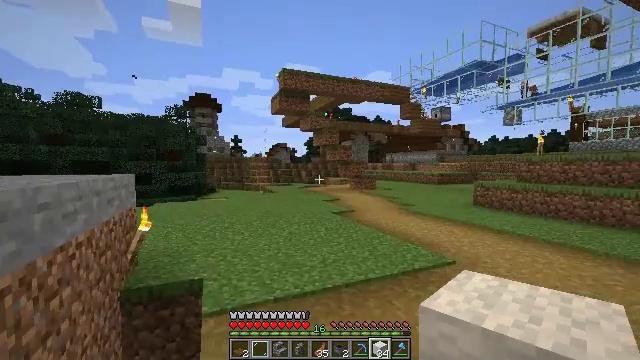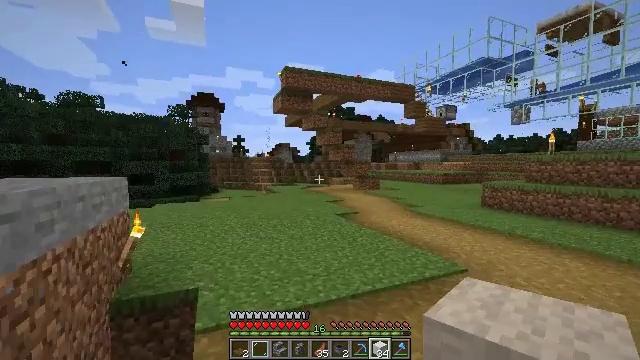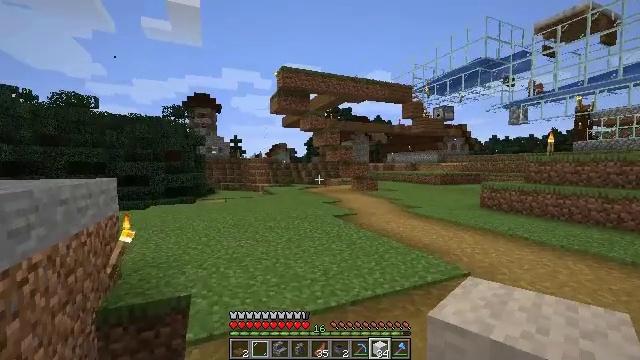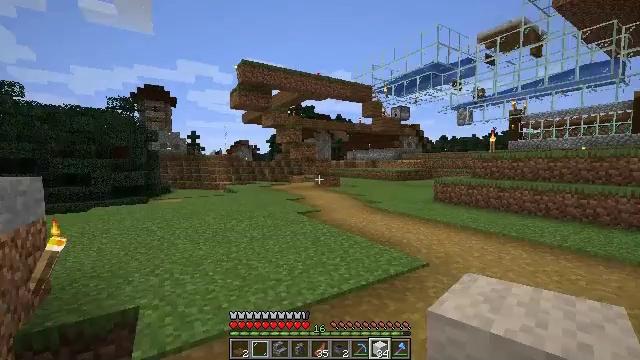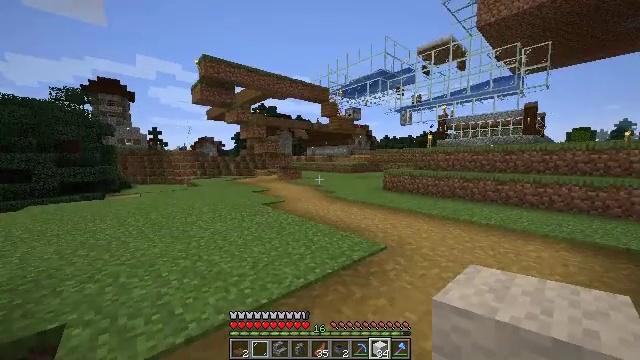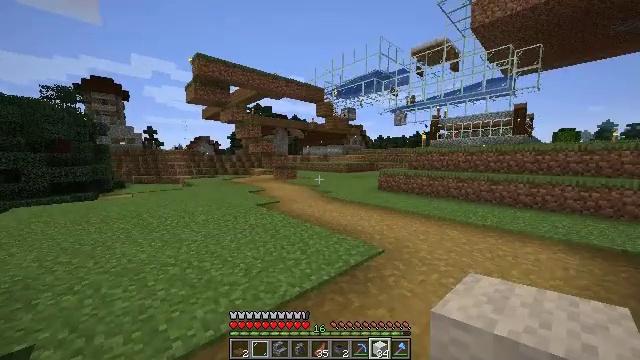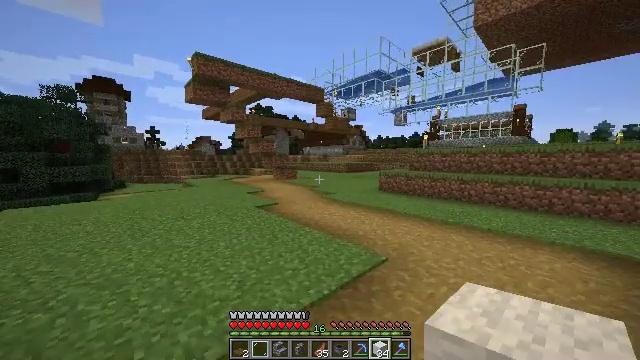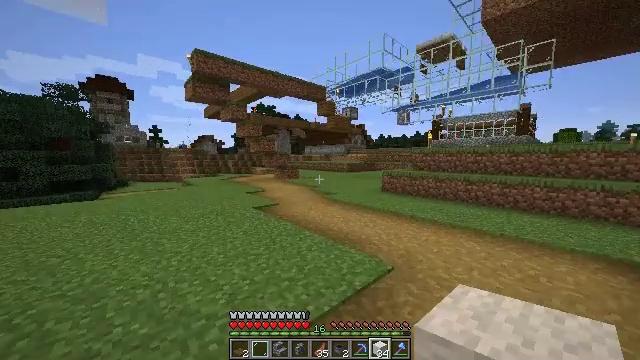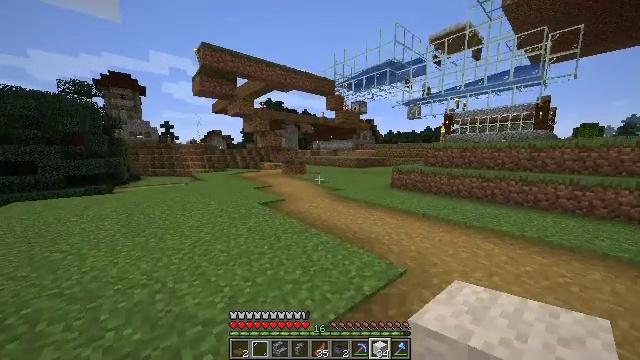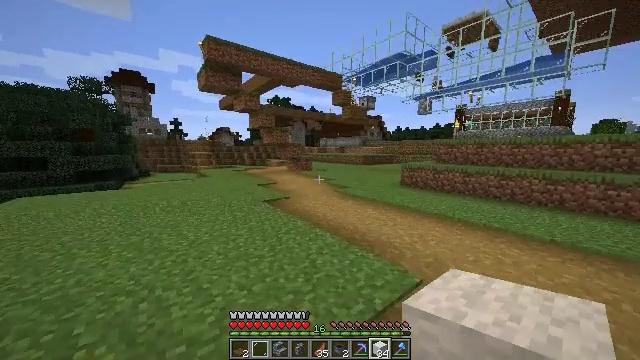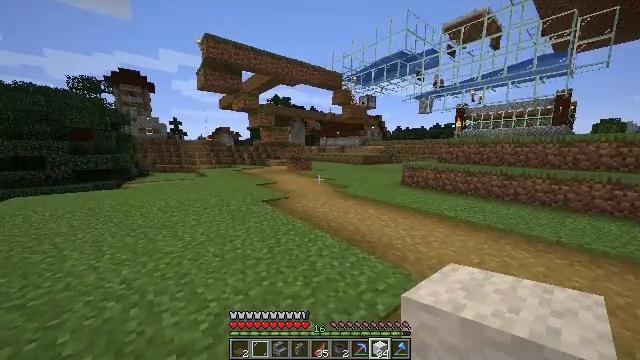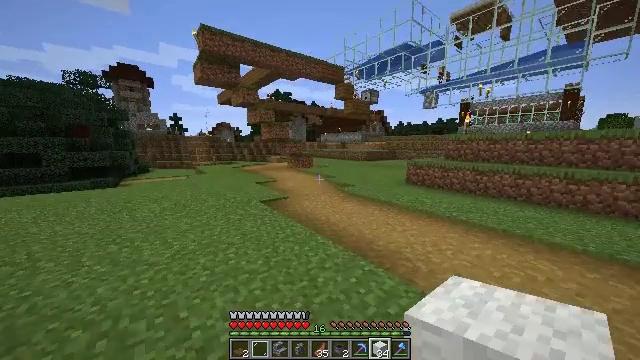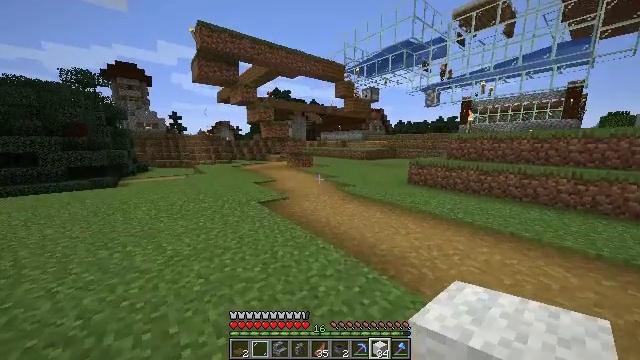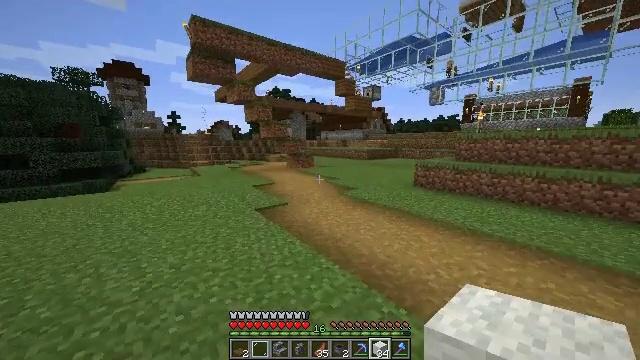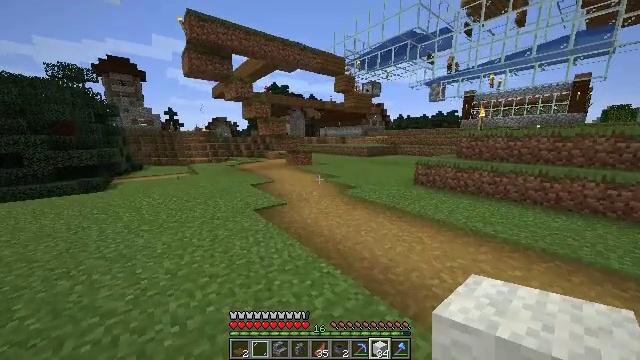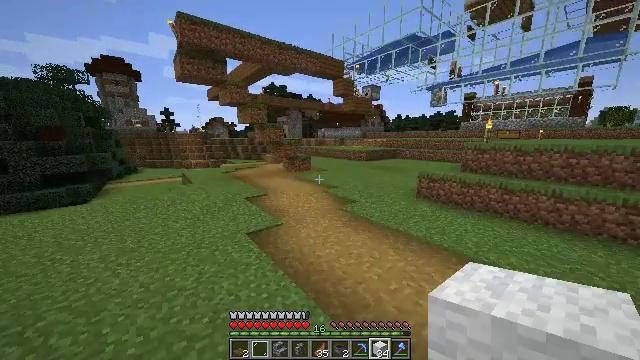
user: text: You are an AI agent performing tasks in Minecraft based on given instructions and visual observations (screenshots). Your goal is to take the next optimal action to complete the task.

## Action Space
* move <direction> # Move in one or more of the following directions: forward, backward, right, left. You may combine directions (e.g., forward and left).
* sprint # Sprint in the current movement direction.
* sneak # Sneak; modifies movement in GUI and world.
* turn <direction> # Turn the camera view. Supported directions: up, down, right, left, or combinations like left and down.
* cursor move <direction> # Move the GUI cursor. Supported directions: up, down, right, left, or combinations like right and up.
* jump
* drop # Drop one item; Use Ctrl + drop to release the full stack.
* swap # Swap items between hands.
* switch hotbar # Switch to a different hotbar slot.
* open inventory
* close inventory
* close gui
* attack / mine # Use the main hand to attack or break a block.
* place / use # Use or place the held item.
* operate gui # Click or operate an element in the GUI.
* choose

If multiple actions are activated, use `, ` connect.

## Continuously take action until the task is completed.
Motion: motion action
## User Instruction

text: Use iron ingots at the crafting table to make a minecart.
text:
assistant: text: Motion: move forward
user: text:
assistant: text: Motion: move forward, sprint
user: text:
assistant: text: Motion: move forward, sprint, turn right
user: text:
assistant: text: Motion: move forward, sprint, turn right and down
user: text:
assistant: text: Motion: move forward, sprint, turn right
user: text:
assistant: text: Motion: move forward, sprint
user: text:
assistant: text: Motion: move forward
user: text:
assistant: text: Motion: move forward, sprint, turn left and down
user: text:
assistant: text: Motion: move forward, sprint, turn left and down
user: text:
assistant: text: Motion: move forward, sprint
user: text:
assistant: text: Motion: move forward, sprint
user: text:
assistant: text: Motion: move forward
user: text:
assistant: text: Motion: move forward
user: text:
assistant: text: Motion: move forward, turn down, jump
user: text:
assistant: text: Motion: move forward, jump
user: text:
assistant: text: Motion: move forward, turn right, jump
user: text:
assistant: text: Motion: move forward, jump
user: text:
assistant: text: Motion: move forward, jump
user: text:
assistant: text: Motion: move forward, jump
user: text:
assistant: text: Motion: move forward, jump
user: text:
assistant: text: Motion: move forward, jump
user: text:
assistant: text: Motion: move forward, sprint, jump
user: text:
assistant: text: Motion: move forward, sprint, jump
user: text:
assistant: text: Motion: move forward, sprint, jump
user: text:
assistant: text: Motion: move forward, sprint, jump
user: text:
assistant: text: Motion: move forward, jump
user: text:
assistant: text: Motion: move forward, jump
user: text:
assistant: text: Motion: move forward, jump
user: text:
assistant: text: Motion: move forward, jump
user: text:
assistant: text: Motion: move forward, jump